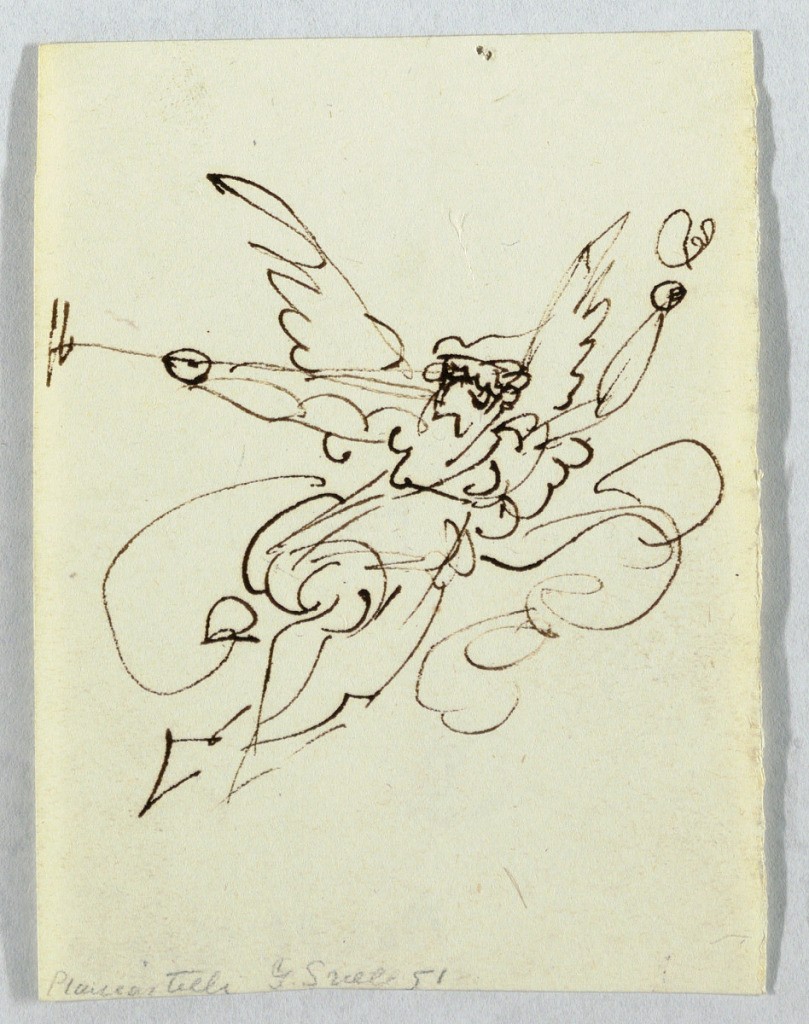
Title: Angel
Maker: Felice Giani, Italian, 1758–1823
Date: ca. 1800
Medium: Pen and ink on paper
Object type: Drawing
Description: An angel in flight, holding a trumpet with one hand.